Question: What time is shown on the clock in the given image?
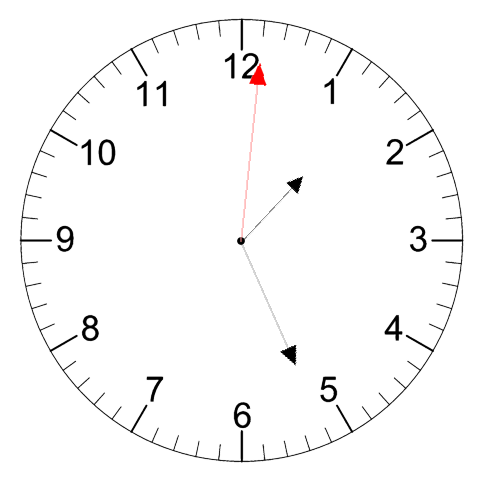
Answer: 01:26:01